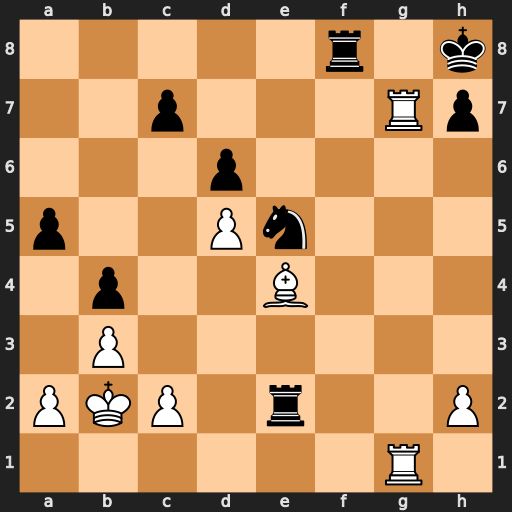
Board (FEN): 5r1k/2p3Rp/3p4/p2Pn3/1p2B3/1P6/PKP1r2P/6R1
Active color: w
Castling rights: -
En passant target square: -
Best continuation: Rxh7#